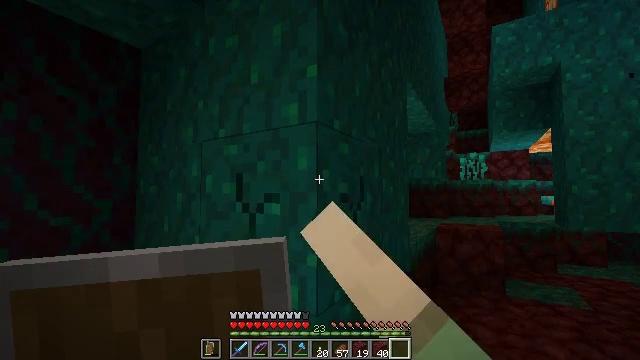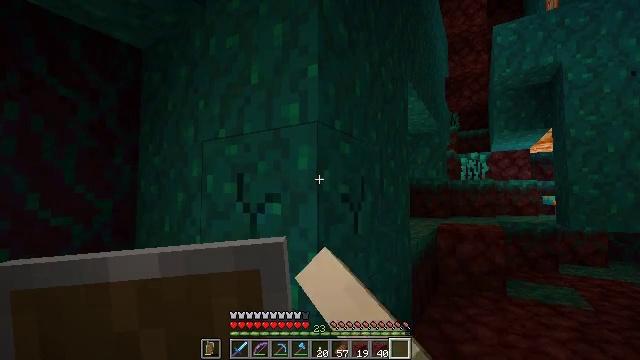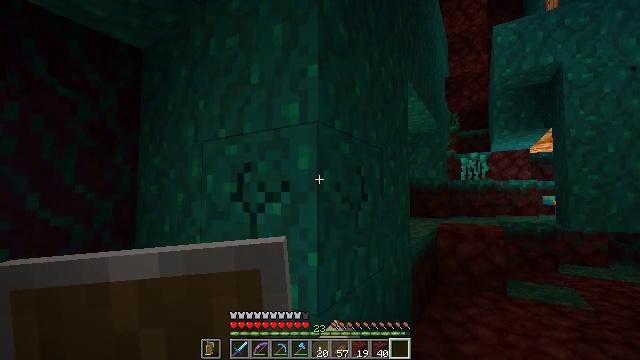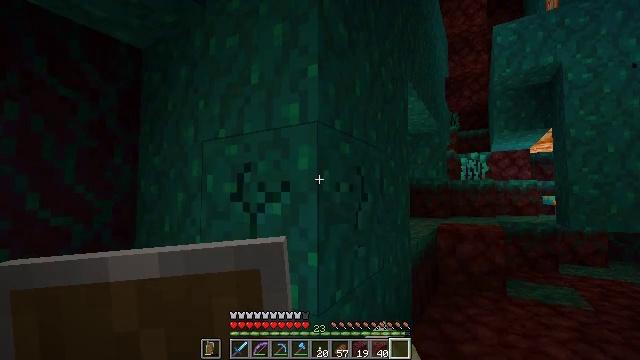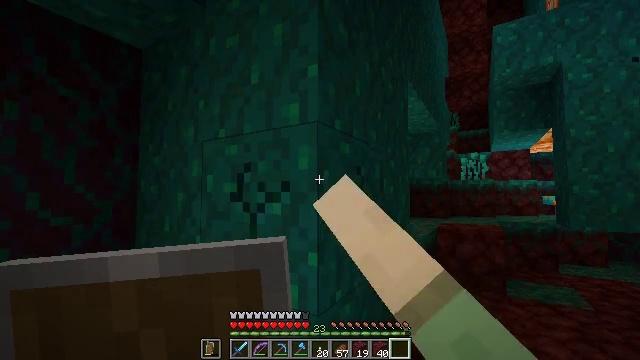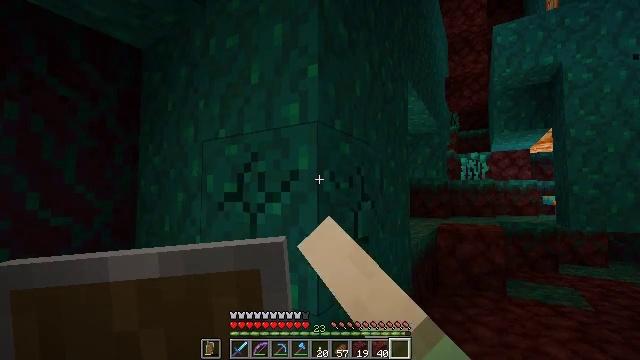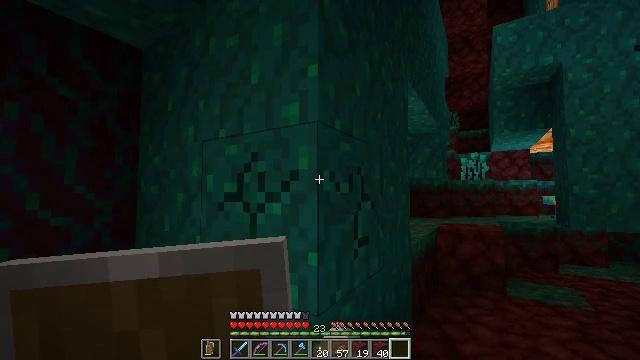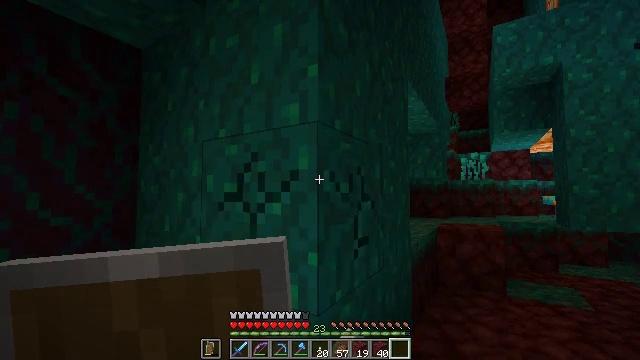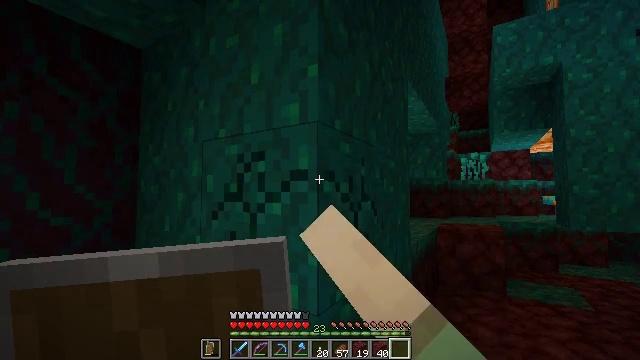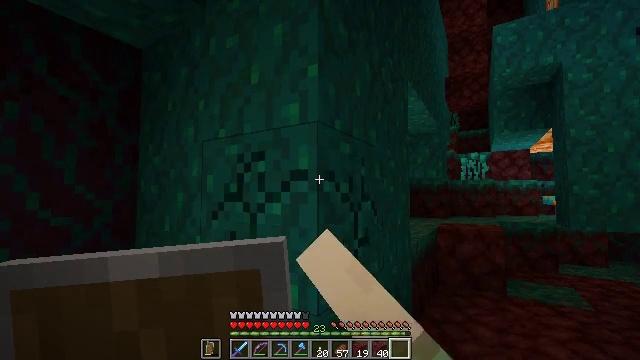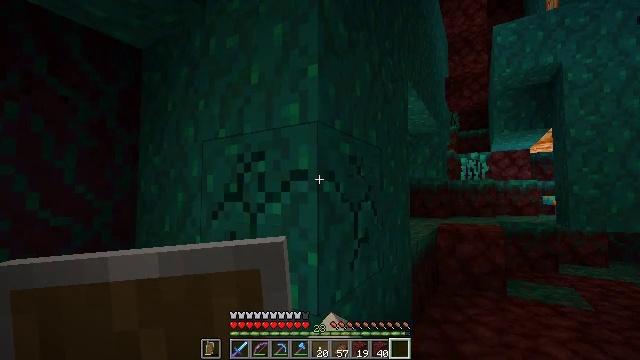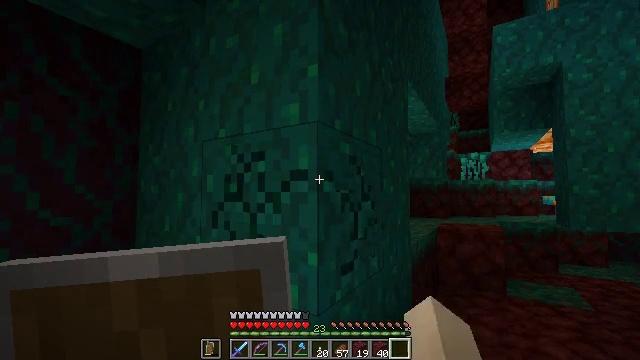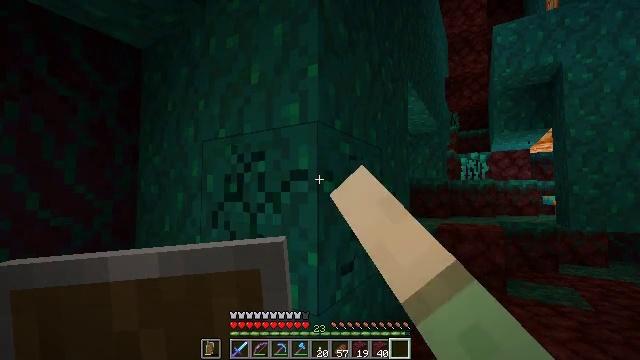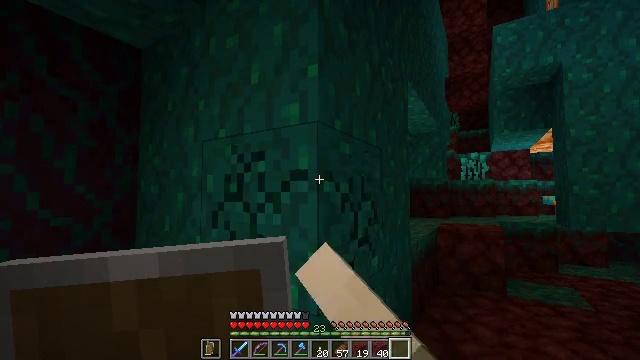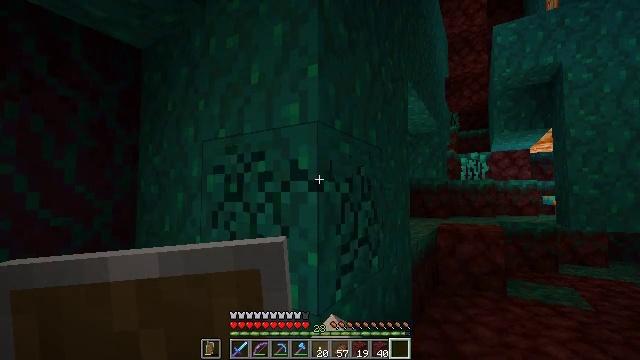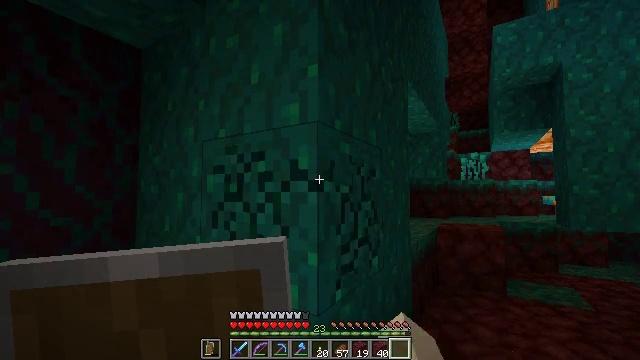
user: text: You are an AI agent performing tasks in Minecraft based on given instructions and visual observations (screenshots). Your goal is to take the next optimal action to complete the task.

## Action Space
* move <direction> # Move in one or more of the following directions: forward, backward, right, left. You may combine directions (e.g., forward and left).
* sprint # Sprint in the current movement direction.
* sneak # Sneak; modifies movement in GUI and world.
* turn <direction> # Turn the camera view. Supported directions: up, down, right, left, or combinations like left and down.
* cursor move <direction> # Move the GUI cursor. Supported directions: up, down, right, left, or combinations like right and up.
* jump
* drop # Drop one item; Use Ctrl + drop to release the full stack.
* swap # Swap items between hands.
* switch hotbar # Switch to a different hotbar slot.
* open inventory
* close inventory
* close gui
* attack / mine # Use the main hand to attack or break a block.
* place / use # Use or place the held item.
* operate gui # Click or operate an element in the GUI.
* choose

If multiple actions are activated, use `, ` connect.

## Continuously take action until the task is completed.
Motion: motion action
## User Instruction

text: Harvest the warped wart block in the Nether.
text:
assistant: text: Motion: attack / mine
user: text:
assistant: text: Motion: attack / mine
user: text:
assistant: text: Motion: attack / mine
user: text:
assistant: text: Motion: attack / mine
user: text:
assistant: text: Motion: attack / mine
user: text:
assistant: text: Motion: attack / mine
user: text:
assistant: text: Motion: attack / mine
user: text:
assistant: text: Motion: attack / mine
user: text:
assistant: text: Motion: attack / mine
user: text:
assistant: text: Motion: attack / mine
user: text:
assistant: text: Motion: attack / mine
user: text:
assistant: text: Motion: attack / mine
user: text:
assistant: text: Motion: attack / mine
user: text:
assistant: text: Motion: attack / mine
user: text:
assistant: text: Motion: attack / mine
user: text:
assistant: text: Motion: attack / mine
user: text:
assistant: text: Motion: attack / mine
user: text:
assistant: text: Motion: attack / mine
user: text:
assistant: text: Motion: attack / mine
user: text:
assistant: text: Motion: attack / mine
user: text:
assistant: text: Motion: attack / mine
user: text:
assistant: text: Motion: attack / mine
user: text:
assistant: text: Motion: turn down, attack / mine
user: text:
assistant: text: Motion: turn down, attack / mine
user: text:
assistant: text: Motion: turn left and down, attack / mine
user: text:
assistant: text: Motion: turn left and down, attack / mine
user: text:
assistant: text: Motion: turn left and up, attack / mine
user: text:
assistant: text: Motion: turn left and up, attack / mine
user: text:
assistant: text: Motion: turn left and up, attack / mine
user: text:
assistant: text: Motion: attack / mine